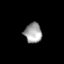
Tissue: lung
Cell type: Fibroblasts
Senescence score: 0.2433
Nuclear area (px): 342
Mean DAPI intensity: 160.576